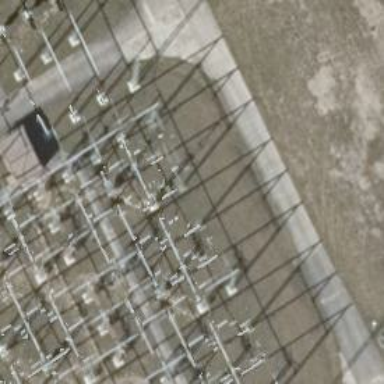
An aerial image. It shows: Power line carrying busbar.